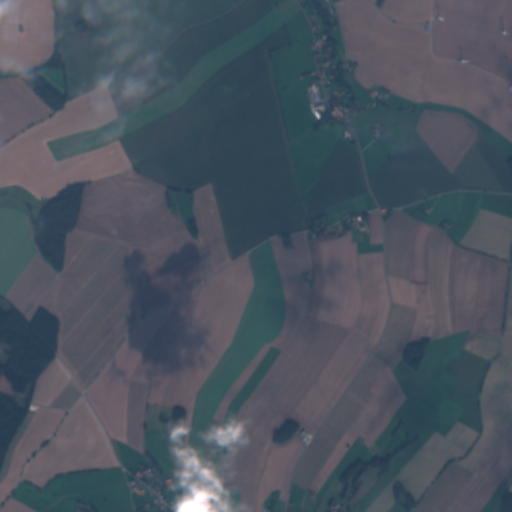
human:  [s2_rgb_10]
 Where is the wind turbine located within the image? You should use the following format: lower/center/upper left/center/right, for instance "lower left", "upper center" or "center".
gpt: The wind turbine is located in the upper right of the image.
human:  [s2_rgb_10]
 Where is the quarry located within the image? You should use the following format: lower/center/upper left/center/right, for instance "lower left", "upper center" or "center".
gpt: There is no quarry in the image.